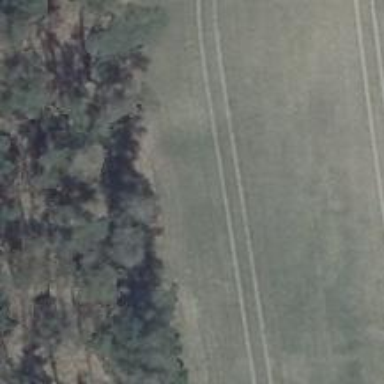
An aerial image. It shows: Hunting stand.